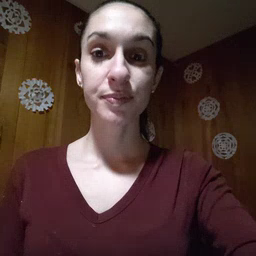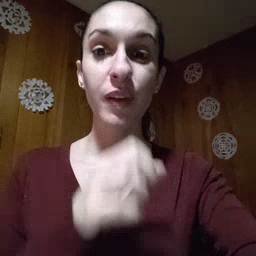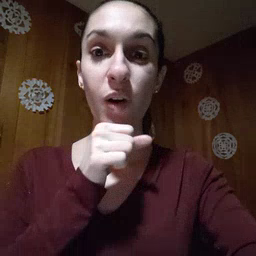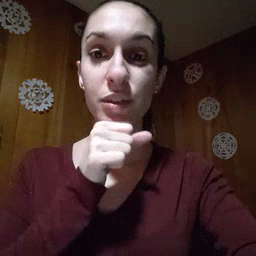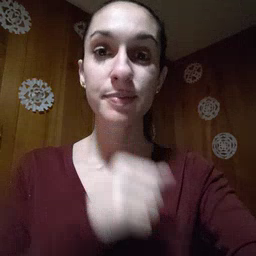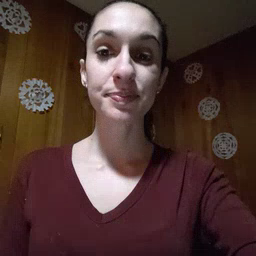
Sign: orange